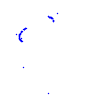
Particle: kaon